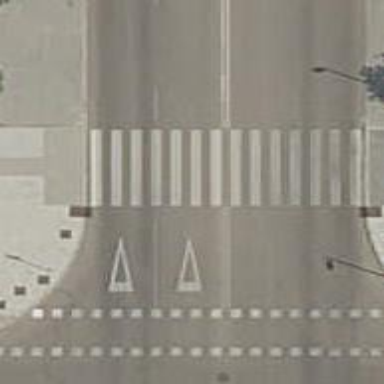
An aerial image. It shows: Uncontrolled crossing on the road.